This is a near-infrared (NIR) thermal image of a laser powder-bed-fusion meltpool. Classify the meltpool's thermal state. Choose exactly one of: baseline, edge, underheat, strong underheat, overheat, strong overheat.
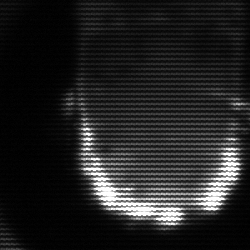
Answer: baseline